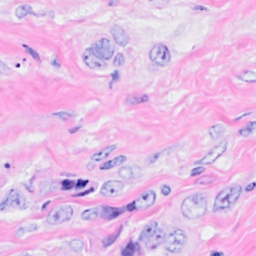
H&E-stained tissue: Breast